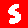
Digit: 5